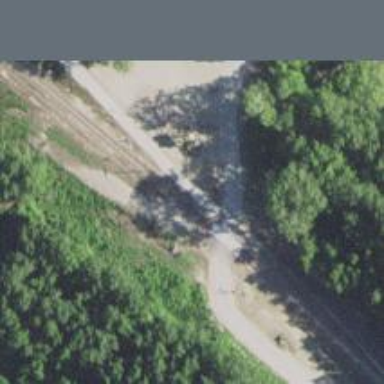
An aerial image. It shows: Railway level crossing.